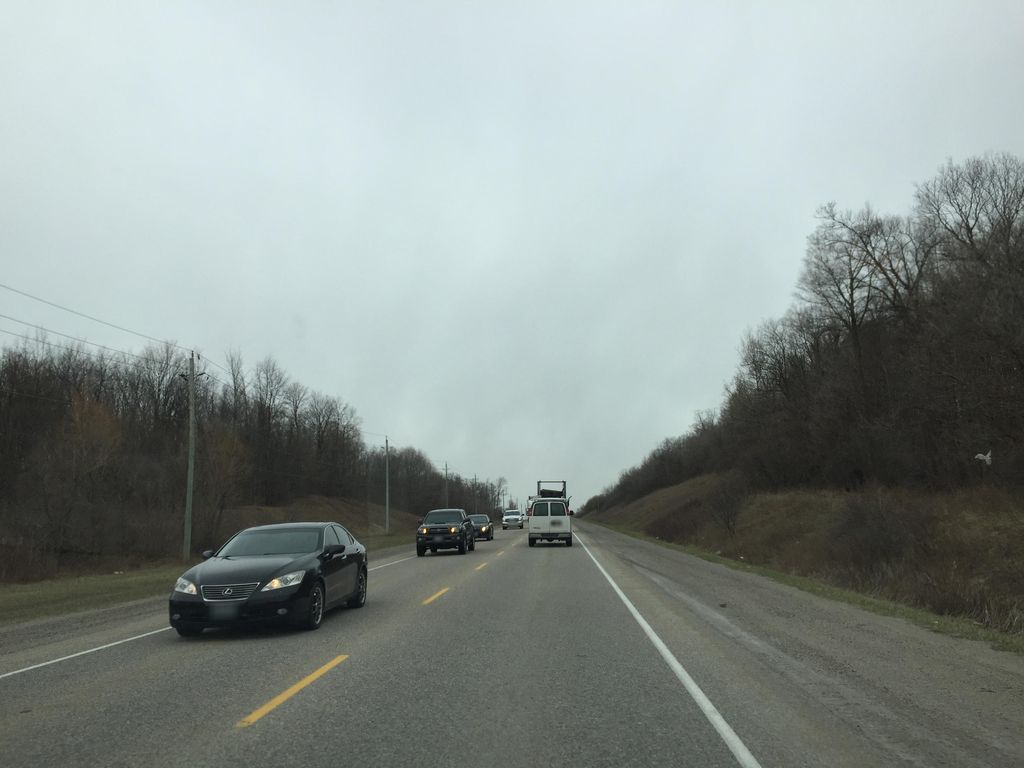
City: kitchener-waterloo